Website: macys
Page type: billing-address
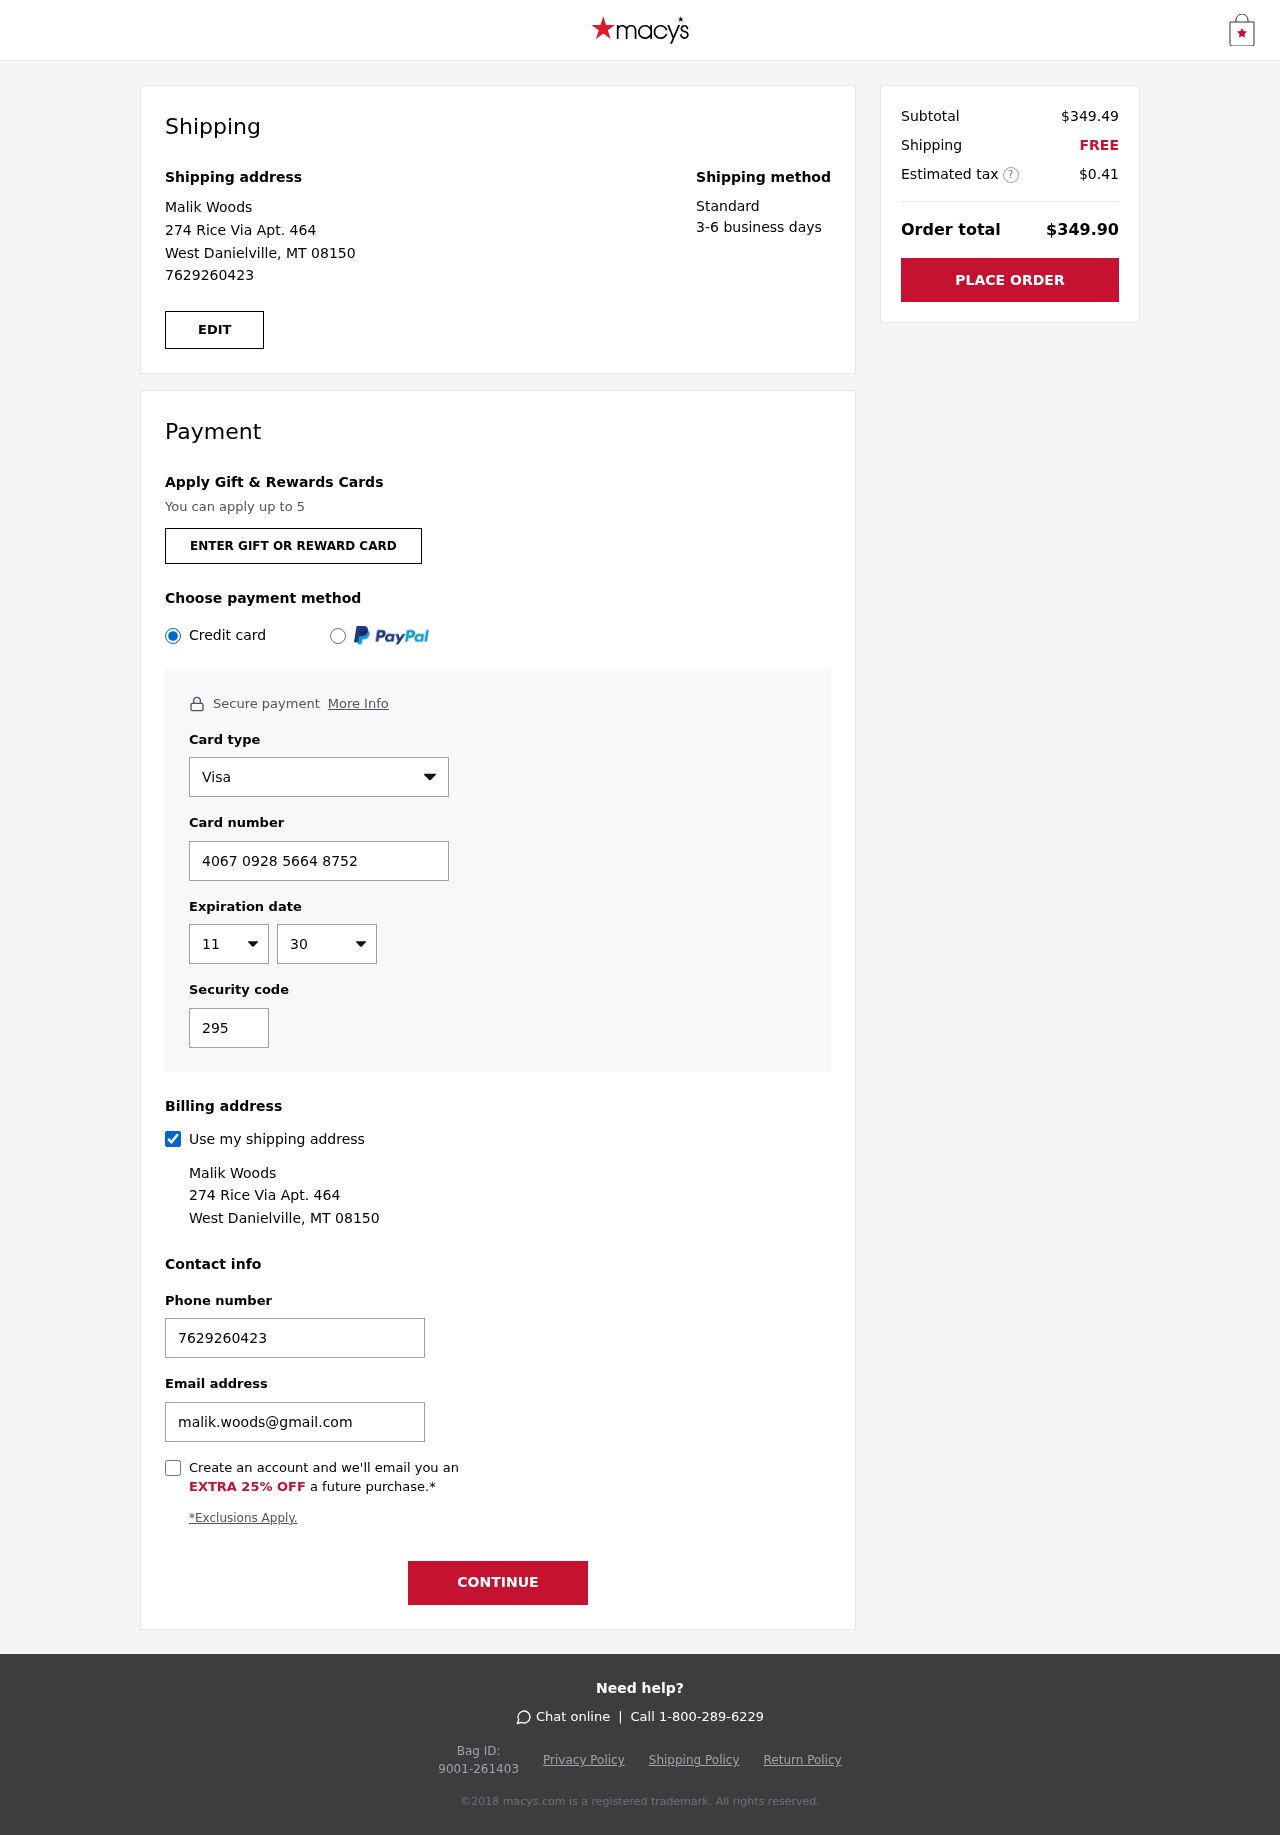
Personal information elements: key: PII_CARD_CVV
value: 295
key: PII_CARD_EXPIRY_MONTH
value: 11
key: PII_CARD_EXPIRY_YEAR
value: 30
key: PII_CARD_NUMBER
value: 4067 0928 5664 8752
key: PII_CARD_TYPE
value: Visa
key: PII_EMAIL
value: malik.woods@gmail.com
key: PII_FULLNAME
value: Malik Woods
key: PII_PHONE
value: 7629260423
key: PII_STREET
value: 274 Rice Via Apt. 464
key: PII_CITY_STATE_ZIP
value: West Danielville, MT 08150
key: PII_FIRSTNAME
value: Malik
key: PII_LASTNAME
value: Woods
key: PII_FULLNAME2
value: Malik Woods
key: PII_FULLNAME3
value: Malik Woods
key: PII_FIRSTNAME2
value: Malik
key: PII_FIRSTNAME3
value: Malik
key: PII_LASTNAME2
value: Woods
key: PII_LASTNAME3
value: Woods
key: PII_FIRSTNAME_DERIVED
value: Malik
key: PII_LASTNAME_DERIVED
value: Woods
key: PII_FULLNAME_DERIVED
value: Malik Woods
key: PII_NAME_FULL_DERIVED
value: Malik Woods
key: PII_STREET2
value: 274 Rice Via Apt. 464
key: PII_PHONE2
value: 7629260423
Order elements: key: ORDER_SUBTOTAL
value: $349.49
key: ORDER_SHIPPING_COST
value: FREE
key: ORDER_TAX
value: $0.41
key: ORDER_TOTAL
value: $349.90